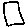
Label: square